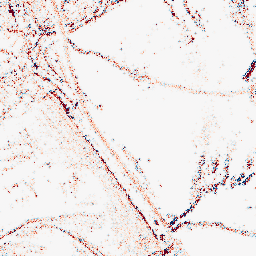
Category: morphological
Decomposition family: morphological_square
Decomposition parameters: operation: opening
size: 5
Upsampling method: regularized
Upsampling parameters: scale: 2
lambda_reg: 0.1
Upsampling scale: 2